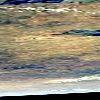
Label: land